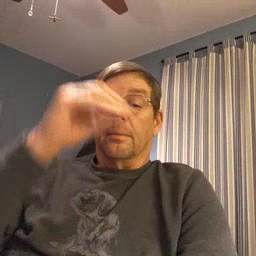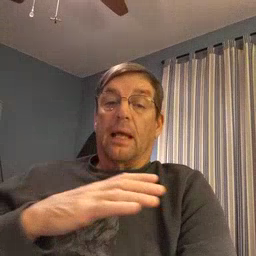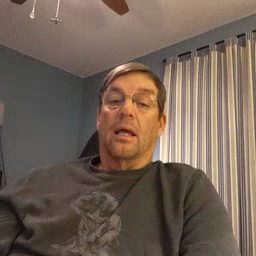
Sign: man